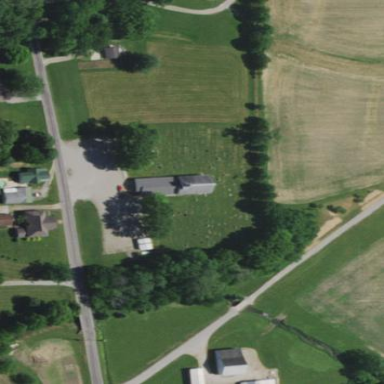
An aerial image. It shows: Grave yard.